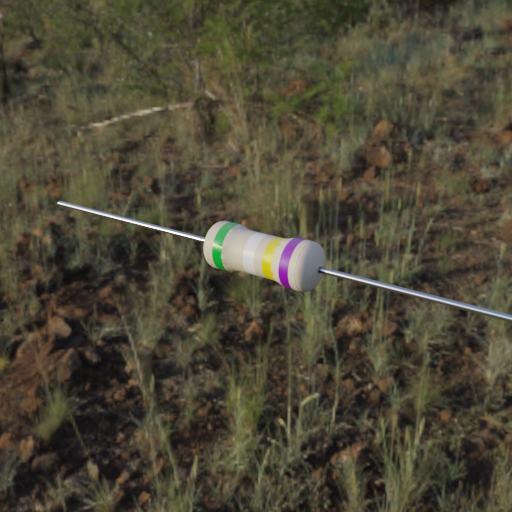
Resistor colour bands (in order): green, white, yellow, violet